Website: apple-inc
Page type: payment
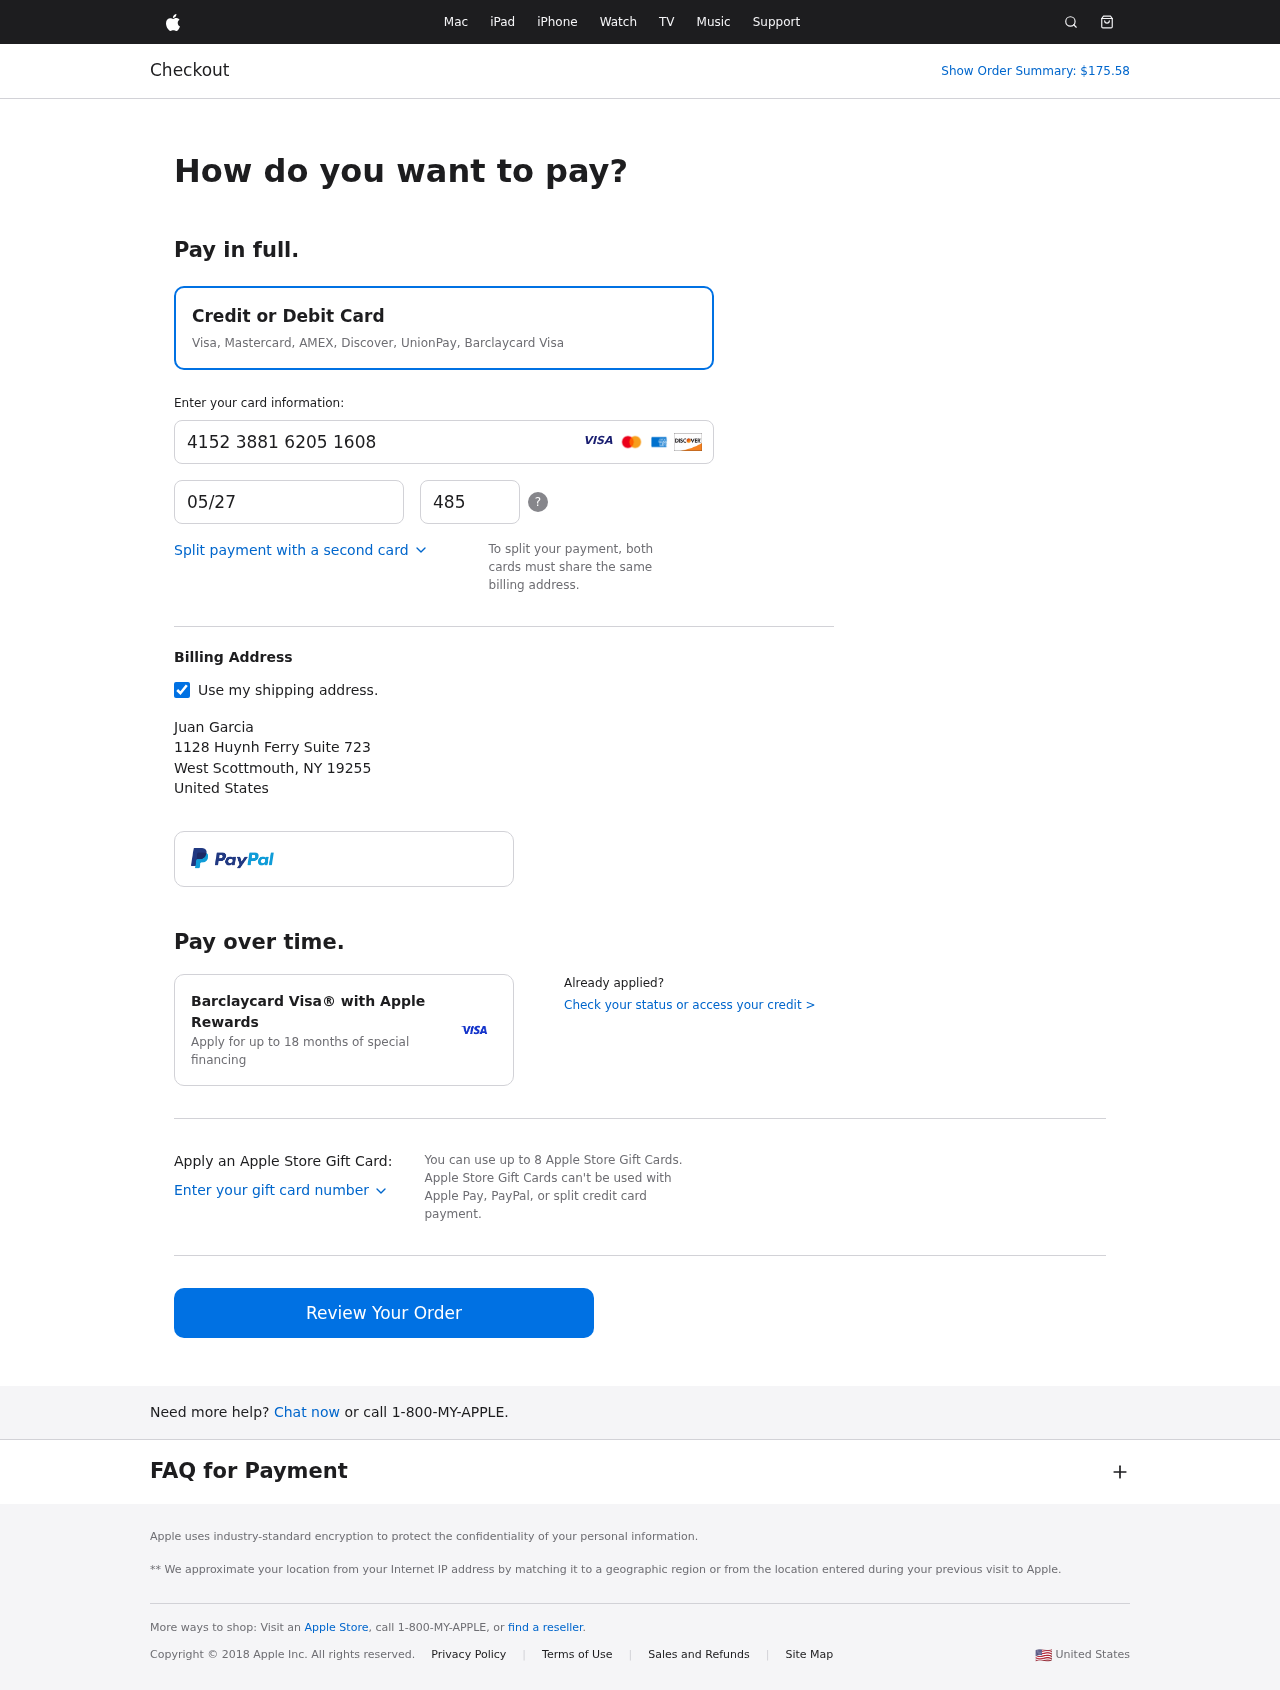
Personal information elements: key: PII_CARD_CVV
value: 485
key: PII_CARD_EXPIRY
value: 05/27
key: PII_CARD_NUMBER
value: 4152 3881 6205 1608
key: PII_CITY
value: West Scottmouth
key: PII_COUNTRY
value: United States
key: PII_FULLNAME
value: Juan Garcia
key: PII_POSTCODE
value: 19255
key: PII_STATE_ABBR
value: NY
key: PII_STREET
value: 1128 Huynh Ferry Suite 723
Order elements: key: ORDER_TOTAL
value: Show Order Summary: $175.58